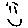
Label: smiley face